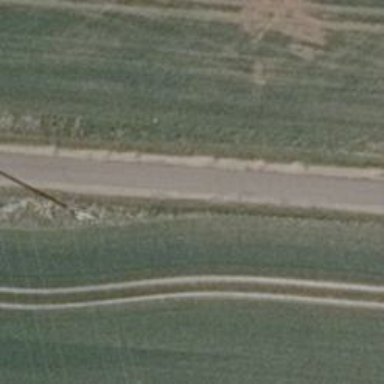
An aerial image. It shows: Unclassified road with asphalt surface.